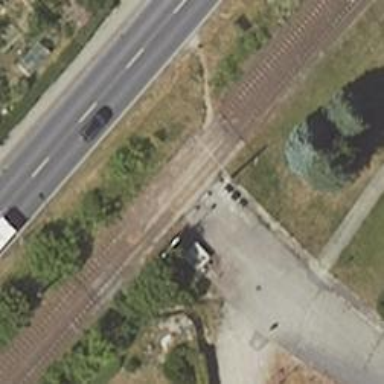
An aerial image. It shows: Tram crossing on the railway.